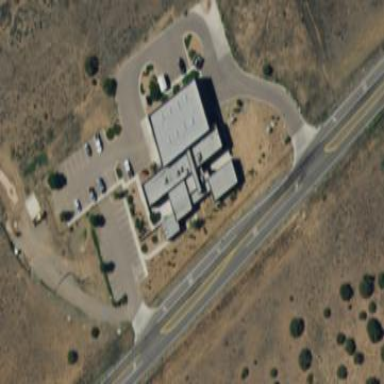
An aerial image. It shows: Fire station building.